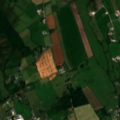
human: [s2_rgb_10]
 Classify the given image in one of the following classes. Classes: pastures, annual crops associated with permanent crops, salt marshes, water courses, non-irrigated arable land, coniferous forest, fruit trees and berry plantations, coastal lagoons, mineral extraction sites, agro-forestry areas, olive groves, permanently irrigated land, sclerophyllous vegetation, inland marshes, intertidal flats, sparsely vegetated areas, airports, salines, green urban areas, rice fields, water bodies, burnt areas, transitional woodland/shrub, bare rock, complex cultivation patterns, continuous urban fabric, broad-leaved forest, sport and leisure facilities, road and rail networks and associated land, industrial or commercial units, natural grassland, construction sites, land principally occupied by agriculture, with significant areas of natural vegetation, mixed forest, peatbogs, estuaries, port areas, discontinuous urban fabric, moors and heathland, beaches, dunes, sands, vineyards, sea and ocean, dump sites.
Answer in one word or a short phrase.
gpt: discontinuous urban fabric, pastures, land principally occupied by agriculture, with significant areas of natural vegetation